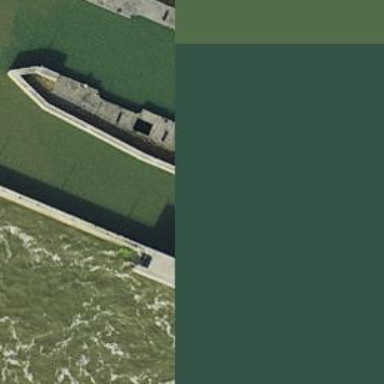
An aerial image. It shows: Lock gate on waterway.